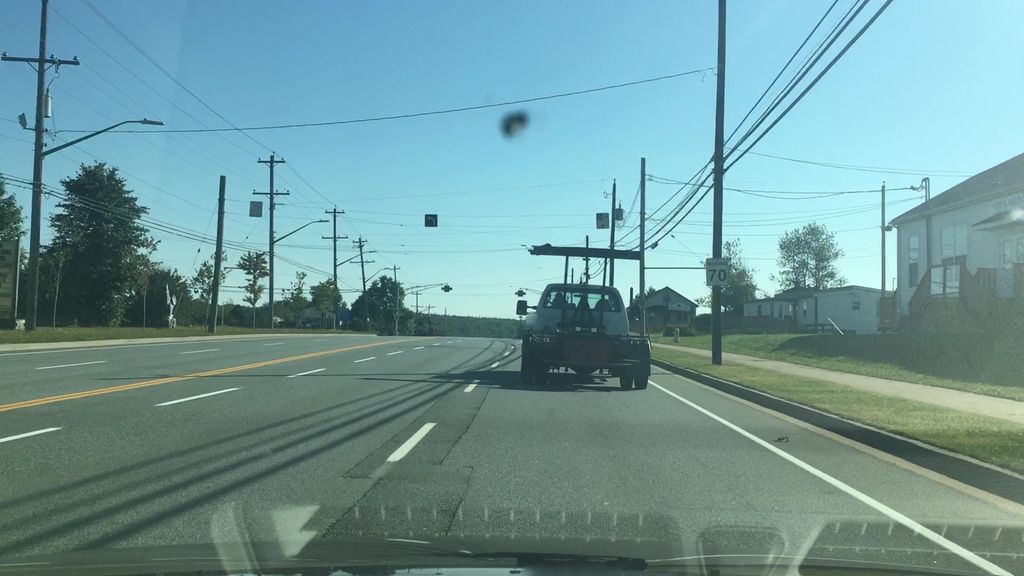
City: halifax